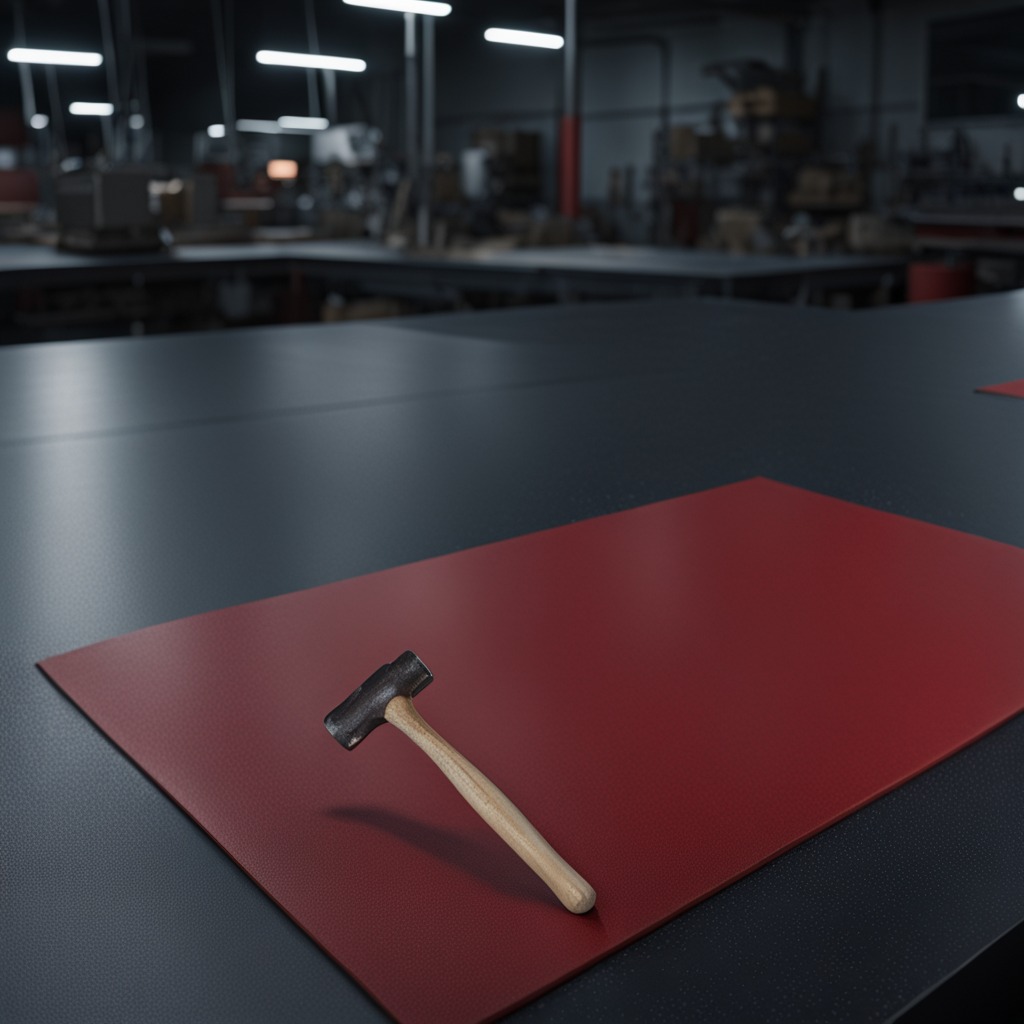
A hammer lies on a clean granite tabletop covered with a red rubber mat inside a workshop at night dim ambient light soft shadows worn but beneath the mat